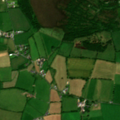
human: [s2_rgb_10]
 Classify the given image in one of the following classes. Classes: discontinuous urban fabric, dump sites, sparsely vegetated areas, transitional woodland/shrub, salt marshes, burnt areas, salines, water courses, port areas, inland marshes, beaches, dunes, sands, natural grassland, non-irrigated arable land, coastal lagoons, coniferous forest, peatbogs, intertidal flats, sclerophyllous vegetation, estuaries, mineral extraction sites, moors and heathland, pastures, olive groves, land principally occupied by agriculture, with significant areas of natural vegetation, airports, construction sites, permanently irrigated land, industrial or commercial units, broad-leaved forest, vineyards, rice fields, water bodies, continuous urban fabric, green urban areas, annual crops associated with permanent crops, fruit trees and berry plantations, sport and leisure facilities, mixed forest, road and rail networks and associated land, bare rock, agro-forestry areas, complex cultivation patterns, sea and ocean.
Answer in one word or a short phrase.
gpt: pastures, transitional woodland/shrub, peatbogs